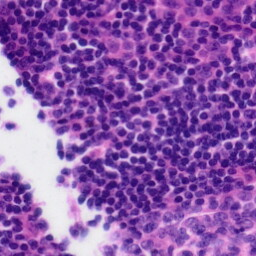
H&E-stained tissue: Tonsil